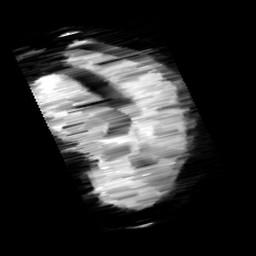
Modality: minIP
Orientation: sagittal
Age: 9
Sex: female
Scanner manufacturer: siemens
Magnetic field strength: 3 T
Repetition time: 0.027 s
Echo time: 0.02 s